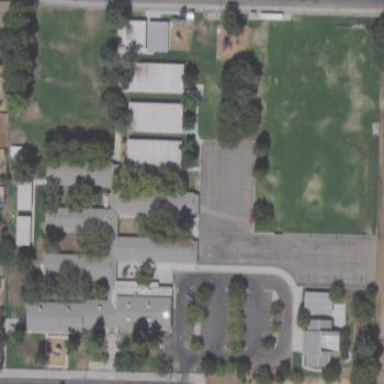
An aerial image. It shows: School.